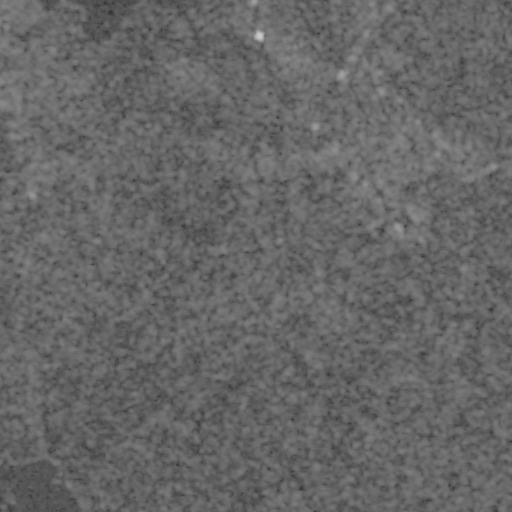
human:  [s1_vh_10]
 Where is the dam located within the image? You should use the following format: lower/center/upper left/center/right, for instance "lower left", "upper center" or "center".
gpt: The dam is located in the lower left of the image.
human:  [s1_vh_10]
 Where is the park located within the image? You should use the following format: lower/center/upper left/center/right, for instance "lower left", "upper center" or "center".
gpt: The park is located in the center right of the image.
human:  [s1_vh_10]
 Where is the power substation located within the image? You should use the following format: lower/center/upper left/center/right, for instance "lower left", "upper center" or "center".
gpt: The power substation is located in the upper center of the image.
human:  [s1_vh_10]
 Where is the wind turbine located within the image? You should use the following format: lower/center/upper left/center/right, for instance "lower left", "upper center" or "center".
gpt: The wind turbine is located in the center of the image.
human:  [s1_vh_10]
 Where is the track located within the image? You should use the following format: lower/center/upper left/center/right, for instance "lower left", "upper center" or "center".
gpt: There is no track in the image.

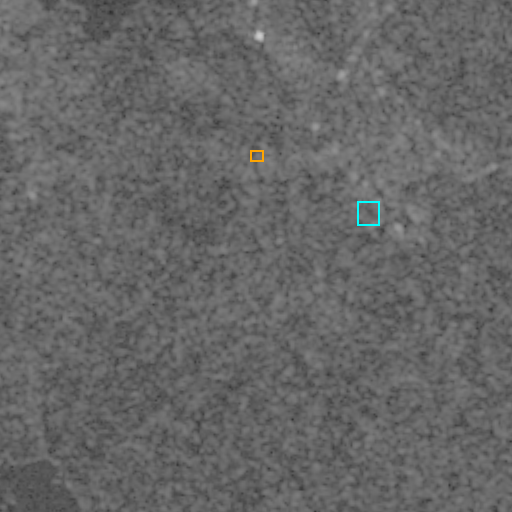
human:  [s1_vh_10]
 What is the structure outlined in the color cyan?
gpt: The structure outlined in cyan is a park.
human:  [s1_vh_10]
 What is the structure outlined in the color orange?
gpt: The structure outlined in orange is a parking lot.
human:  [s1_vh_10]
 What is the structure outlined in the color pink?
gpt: There is no pink outline.